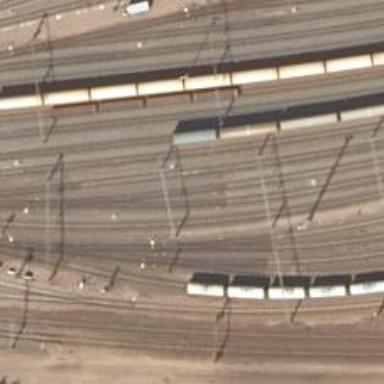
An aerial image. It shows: Railway signal.